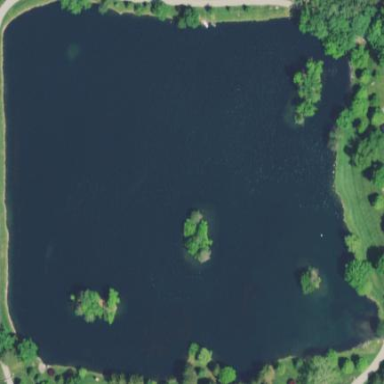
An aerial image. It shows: Peaceful pond surrounded by nature.